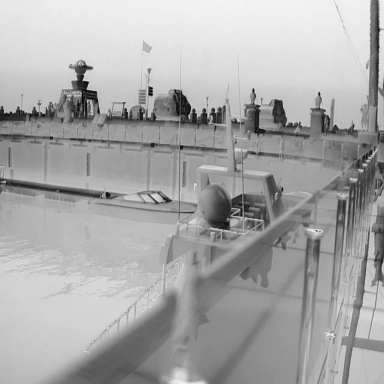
There is a canoe in the infrared image.